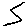
Label: zigzag